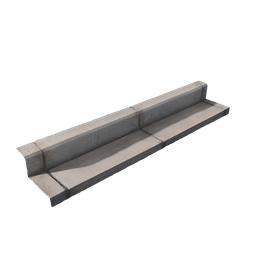
Label: architecture